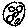
Label: moon